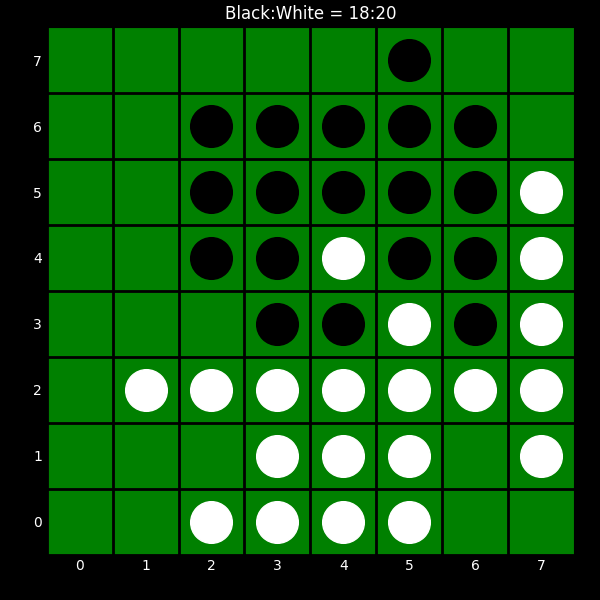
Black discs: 18
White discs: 20